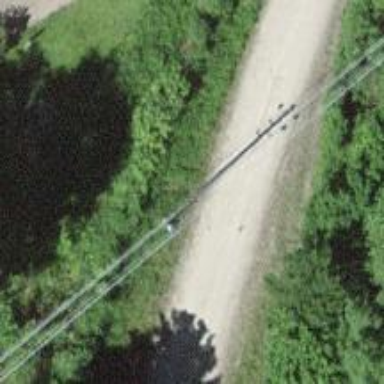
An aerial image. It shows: Power pole.